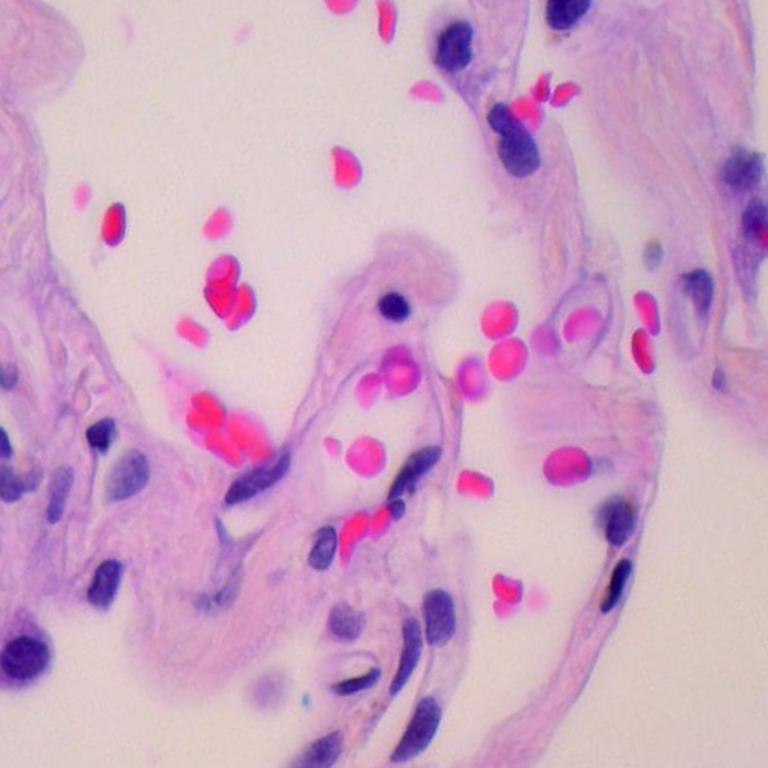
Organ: lung
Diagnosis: benign